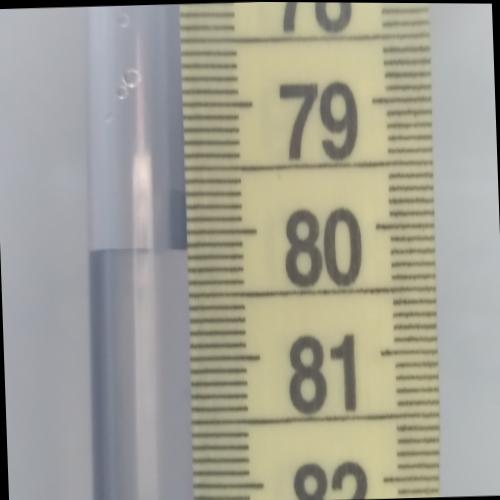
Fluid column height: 80.1 cm